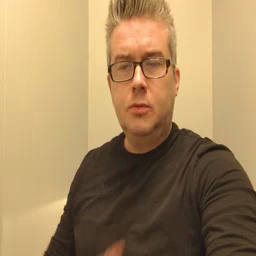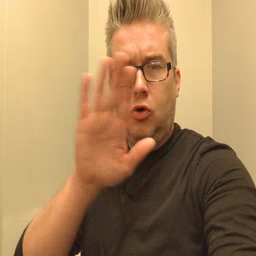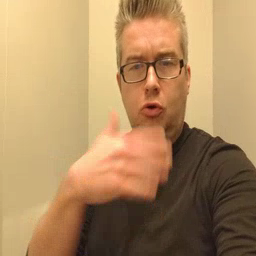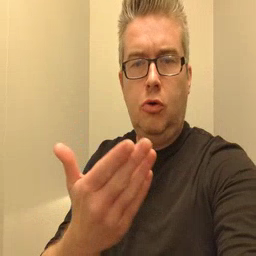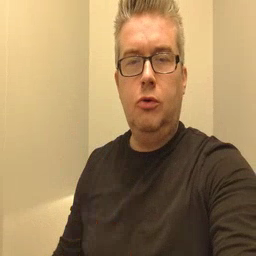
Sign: all